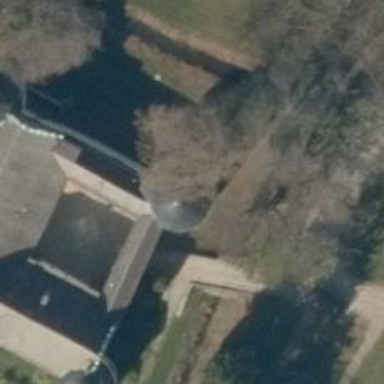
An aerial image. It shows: Museum.